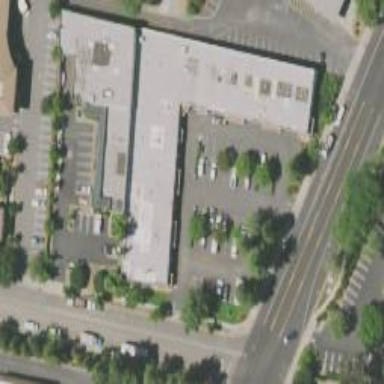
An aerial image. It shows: Swimming pool shop.